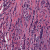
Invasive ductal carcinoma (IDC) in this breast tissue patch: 1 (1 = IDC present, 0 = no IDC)